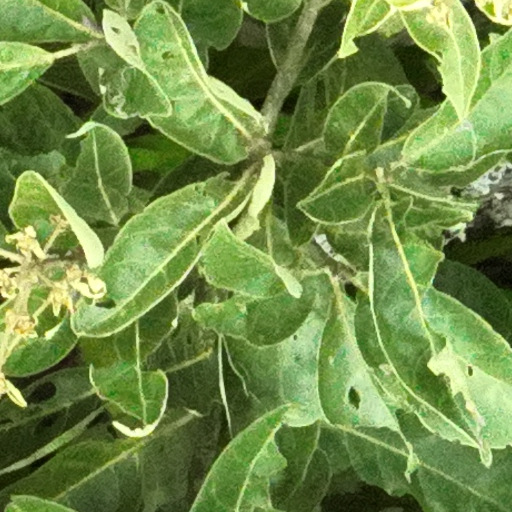
Species: Cordia alliodora
GBIF accepted scientific name: Cordia alliodora
Crown area (m\u00b2): 163.645